Question: I have a 132 x 107 dataset which consists of 2 patient types - (33 of patient 1) and (99 of patient 2).
I'm looking for outliers so I've run pca on the dataset and done qqplots of the 1st 4 components, using the following commands
'''
pca = prcomp(data, scale. = TRUE)
plot(pca$x, pch = 20, col = c(rep("red", 33), rep("blue", 99)))
'''
When I do the qqplot of the 2nd component using:
'''
qqPlot(pca$x[,2],pch = 20, col = c(rep("red", 33), rep("blue", 99)))
'''
the following graph shows 2 clear outliers - the red dots in the bottom left corner which are patient 1s.

Is there any straightforward way of working out the index of these points in the data so they can be removed?
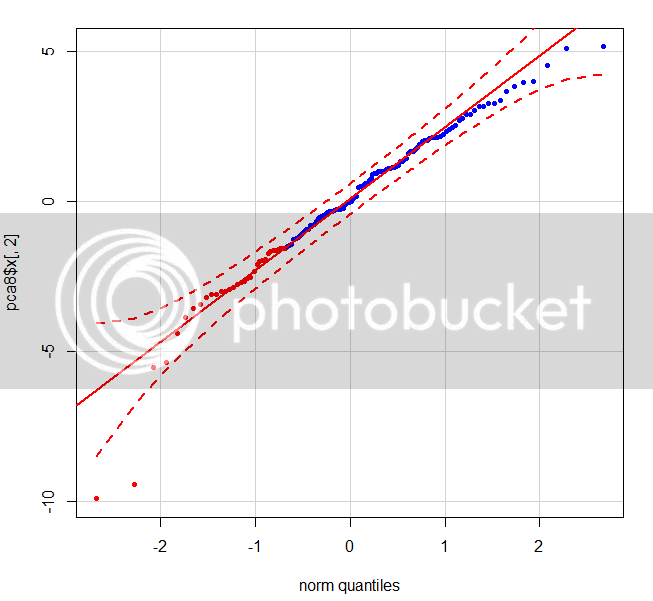
Answer: For some reason, I don't believe that the identify method is supported
in the 'car' package (the source of 'qqPlot()')
Let's take a look at a PCA of the USArrests data...
'''
pca <- prcomp(USArrests)
'''
The plot of this using 'qqPlot' is easy enough.
'''
require(car)
qqPlot(pca$x[,2],pch = 20, col = c(rep("red", 33), rep("blue", 99)))
'''
However, 'qqPlot()' does not allow for point selection via 'identify()'.
'''
identify(qqPlot(pca$x[,2],pch = 20, col = c(rep("red", 33), rep("blue", 99))))
# numeric(0)
'''
You can, however, make use of 'qqnorm()' in the 'stats' package.
'''
identify(qqnorm(pca$x[,2],pch = 20, col = c(rep("red", 33), rep("blue", 99))))
'''
This will produce a less sophisticated graph, but you should be able to add a line and confidence intervals manually via 'qqline()' (also in 'stats') and a little more math.